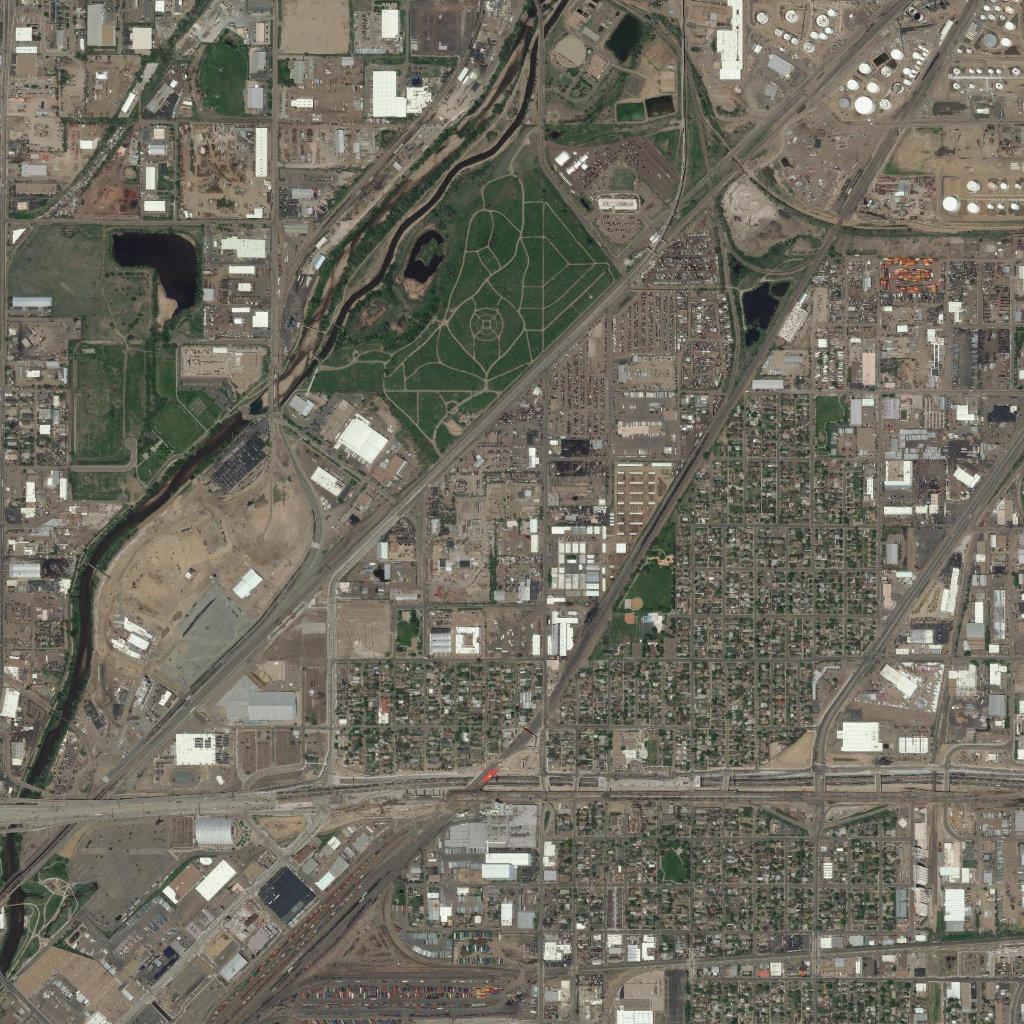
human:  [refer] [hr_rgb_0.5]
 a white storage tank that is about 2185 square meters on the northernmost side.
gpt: <box>[[83, 9, 85, 11, 0]]</box>